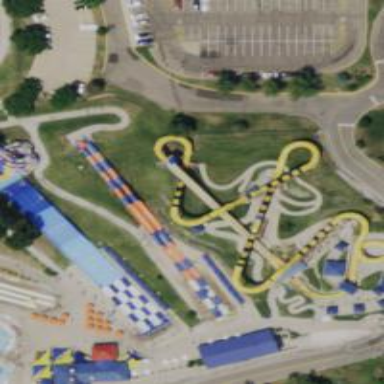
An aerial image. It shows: Water slide attraction.